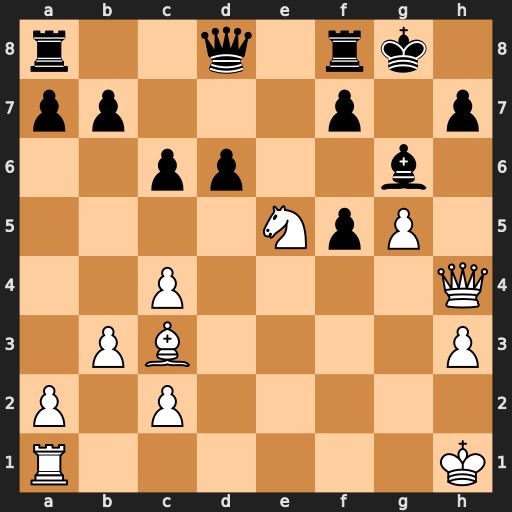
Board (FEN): r2q1rk1/pp3p1p/2pp2b1/4NpP1/2P4Q/1PB4P/P1P5/R6K
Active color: w
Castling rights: -
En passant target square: -
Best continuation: Nxg6 fxg6 Qd4